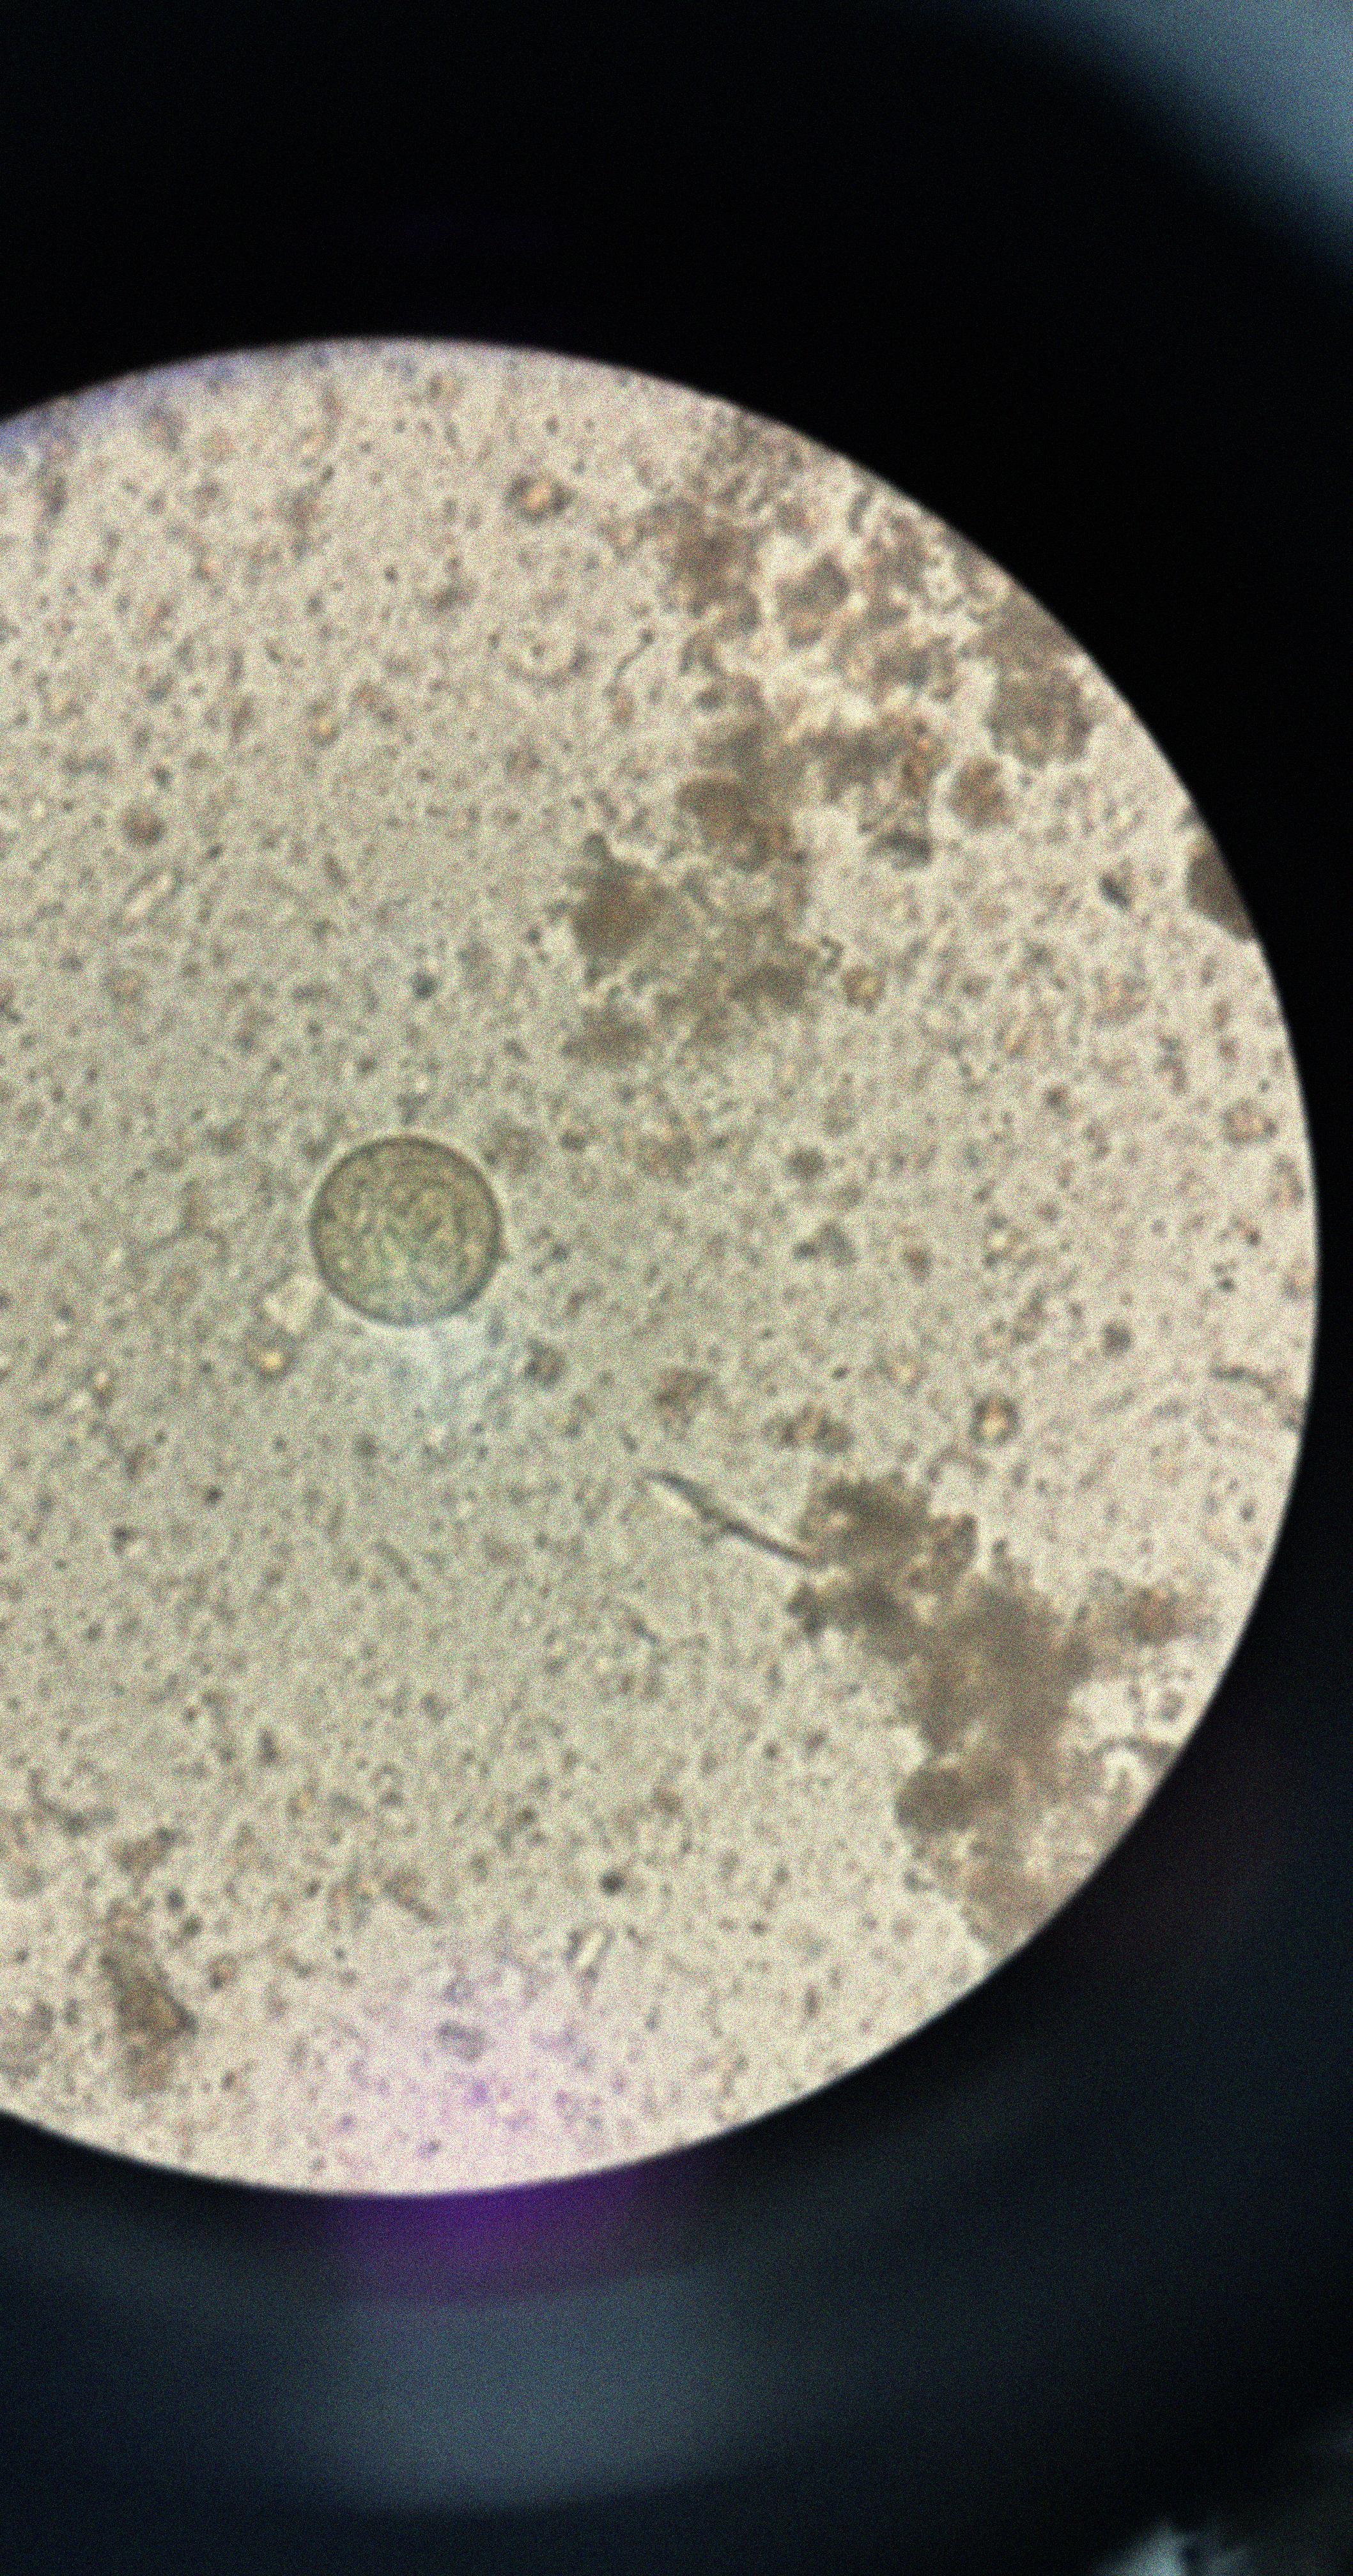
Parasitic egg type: Hymenolepis diminuta